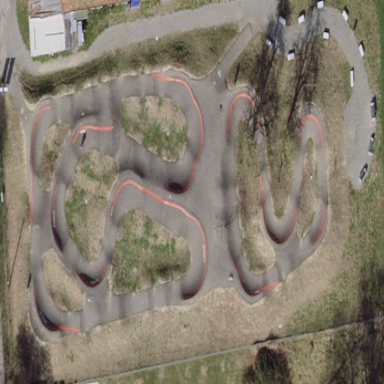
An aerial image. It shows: Paved BMX pitch.